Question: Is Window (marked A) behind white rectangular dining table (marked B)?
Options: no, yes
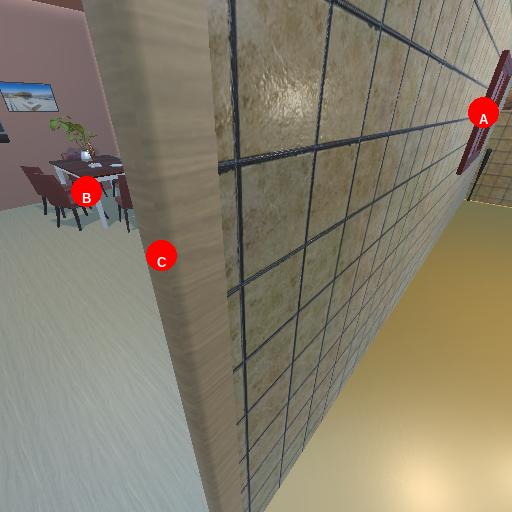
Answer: no